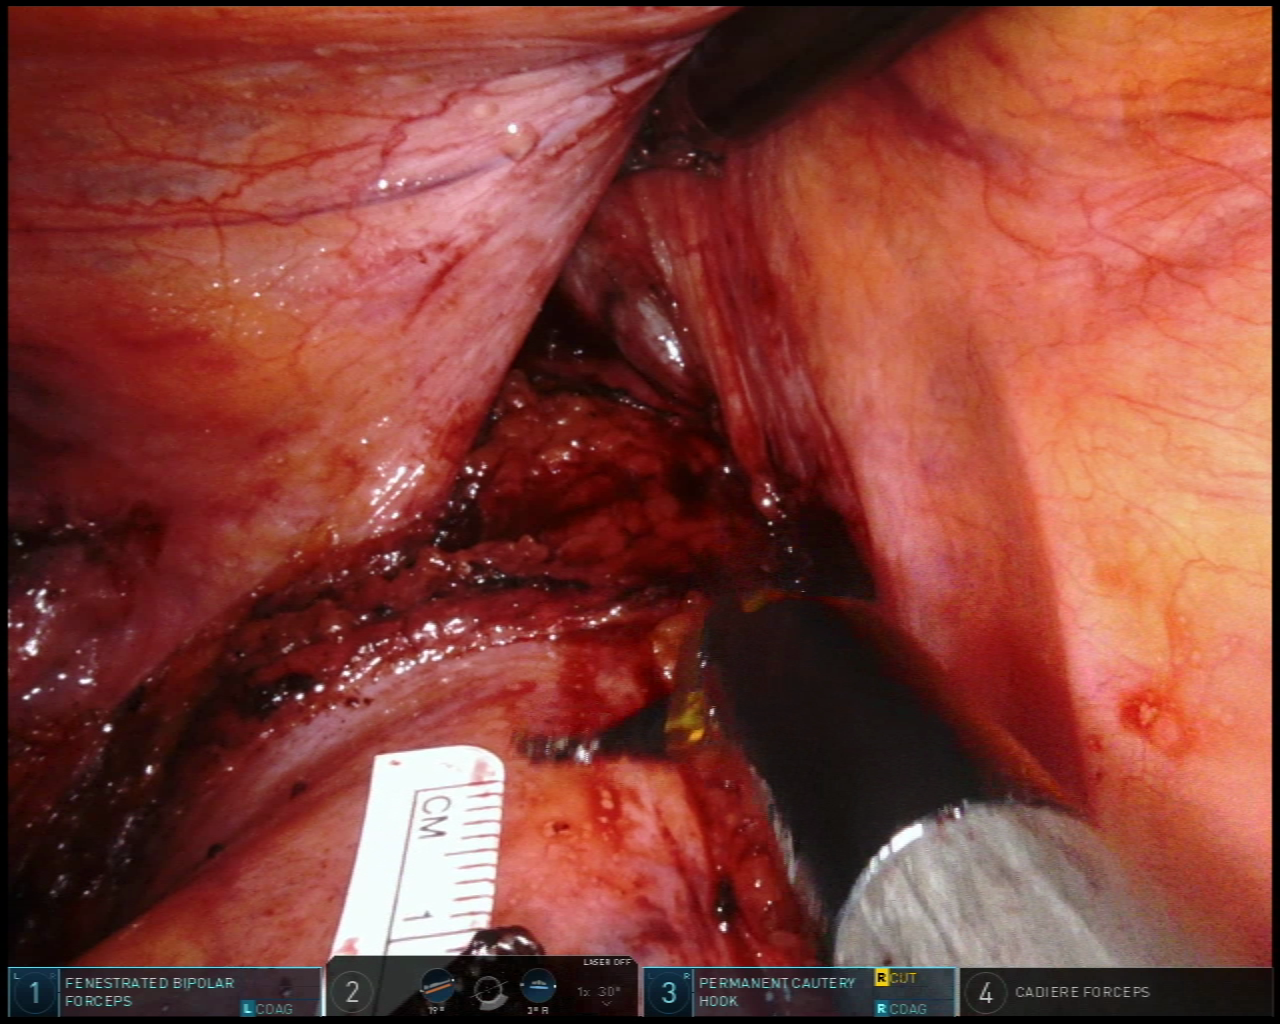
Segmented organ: vesicular_glands
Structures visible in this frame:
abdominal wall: no
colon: no
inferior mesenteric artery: no
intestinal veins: no
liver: no
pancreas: no
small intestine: no
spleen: no
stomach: no
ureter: no
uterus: no
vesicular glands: yes